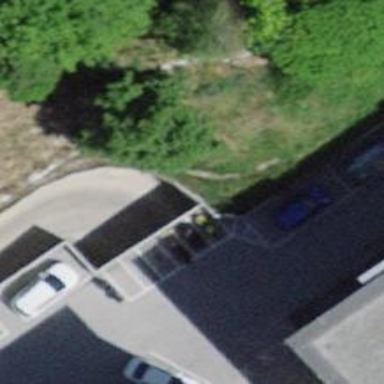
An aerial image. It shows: Parking entrance.